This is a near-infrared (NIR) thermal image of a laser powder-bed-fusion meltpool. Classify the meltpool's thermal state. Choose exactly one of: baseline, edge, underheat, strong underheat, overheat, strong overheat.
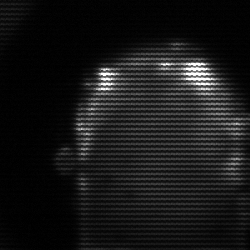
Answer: baseline